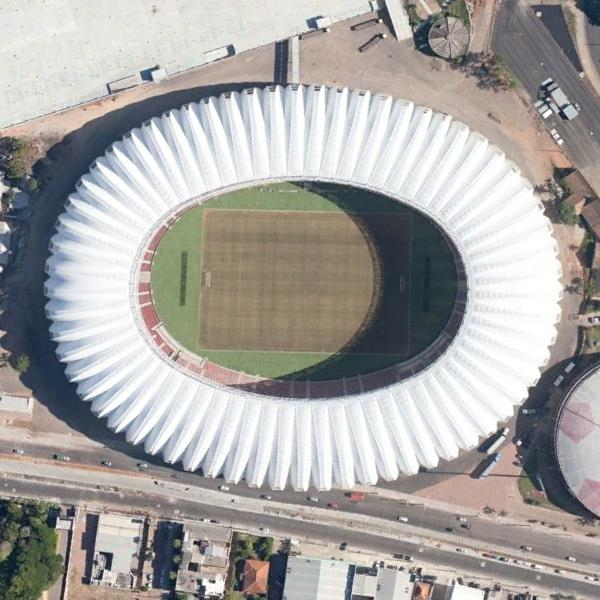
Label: Stadium